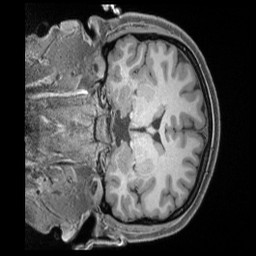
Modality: T1w
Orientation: coronal
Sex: female
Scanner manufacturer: siemens
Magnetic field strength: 3 T
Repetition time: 2.4 s
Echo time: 0.00222 s